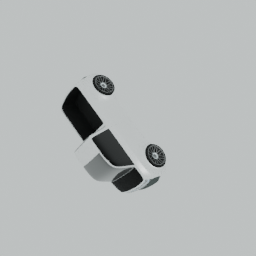
Label: mechanical